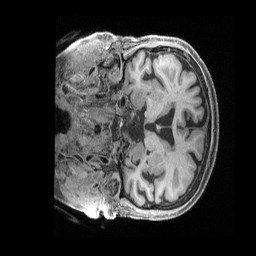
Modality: T1w
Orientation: coronal
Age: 71
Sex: female
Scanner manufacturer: siemens
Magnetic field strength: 3 T
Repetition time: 2.4 s
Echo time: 0.00228 s